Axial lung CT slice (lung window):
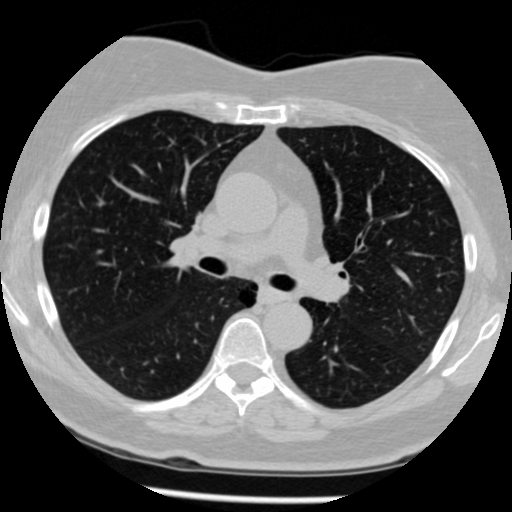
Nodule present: no